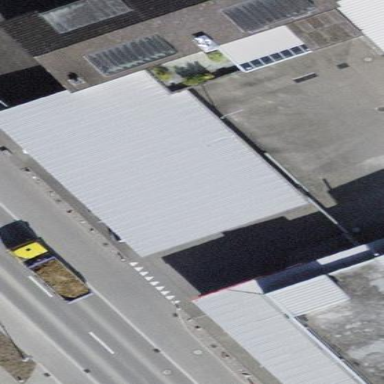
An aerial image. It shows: View of roof of building.